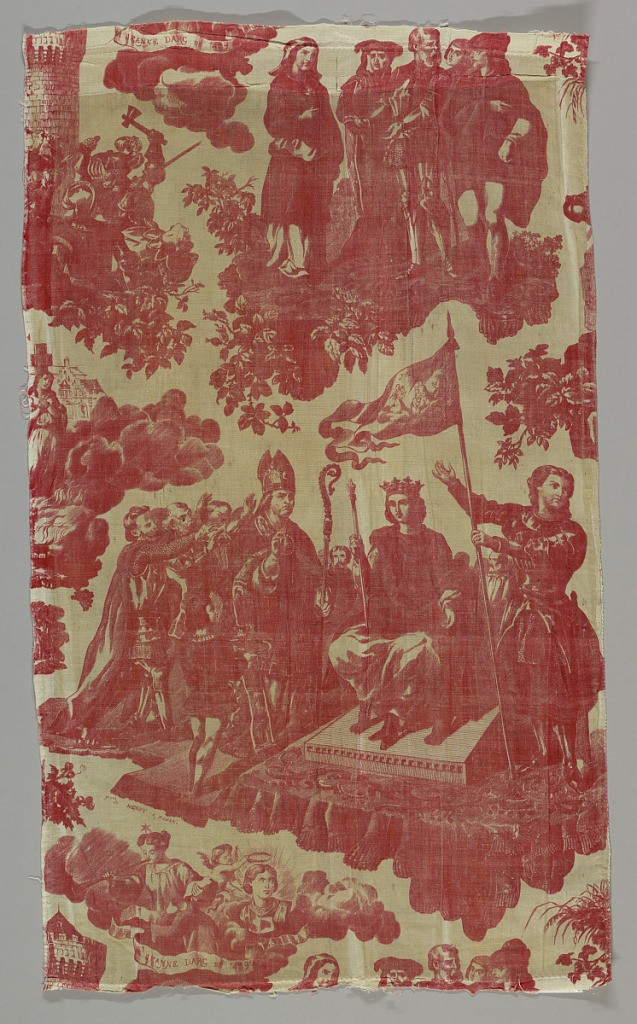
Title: Vie de Jeanne d'Arc
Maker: A. Henry, French
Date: ca. 1850
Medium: cotton Technique: roller printed on plain weave
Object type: Fragment
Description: Joan of Arc in armor standing over the crowned King and parts of other scenes. In red on white.